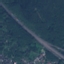
Label: Highway